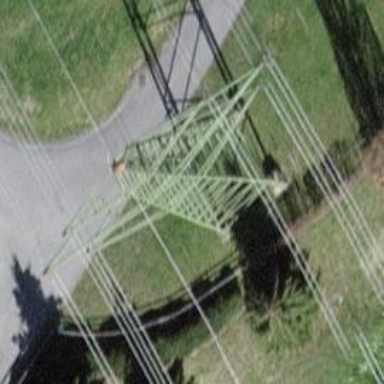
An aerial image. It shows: Towering power structure.